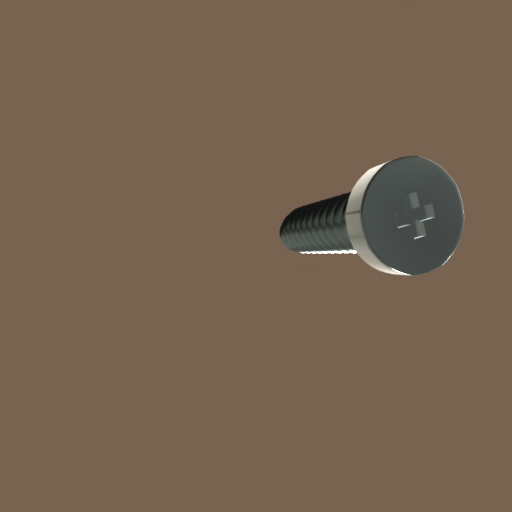
Label: screw